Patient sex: F
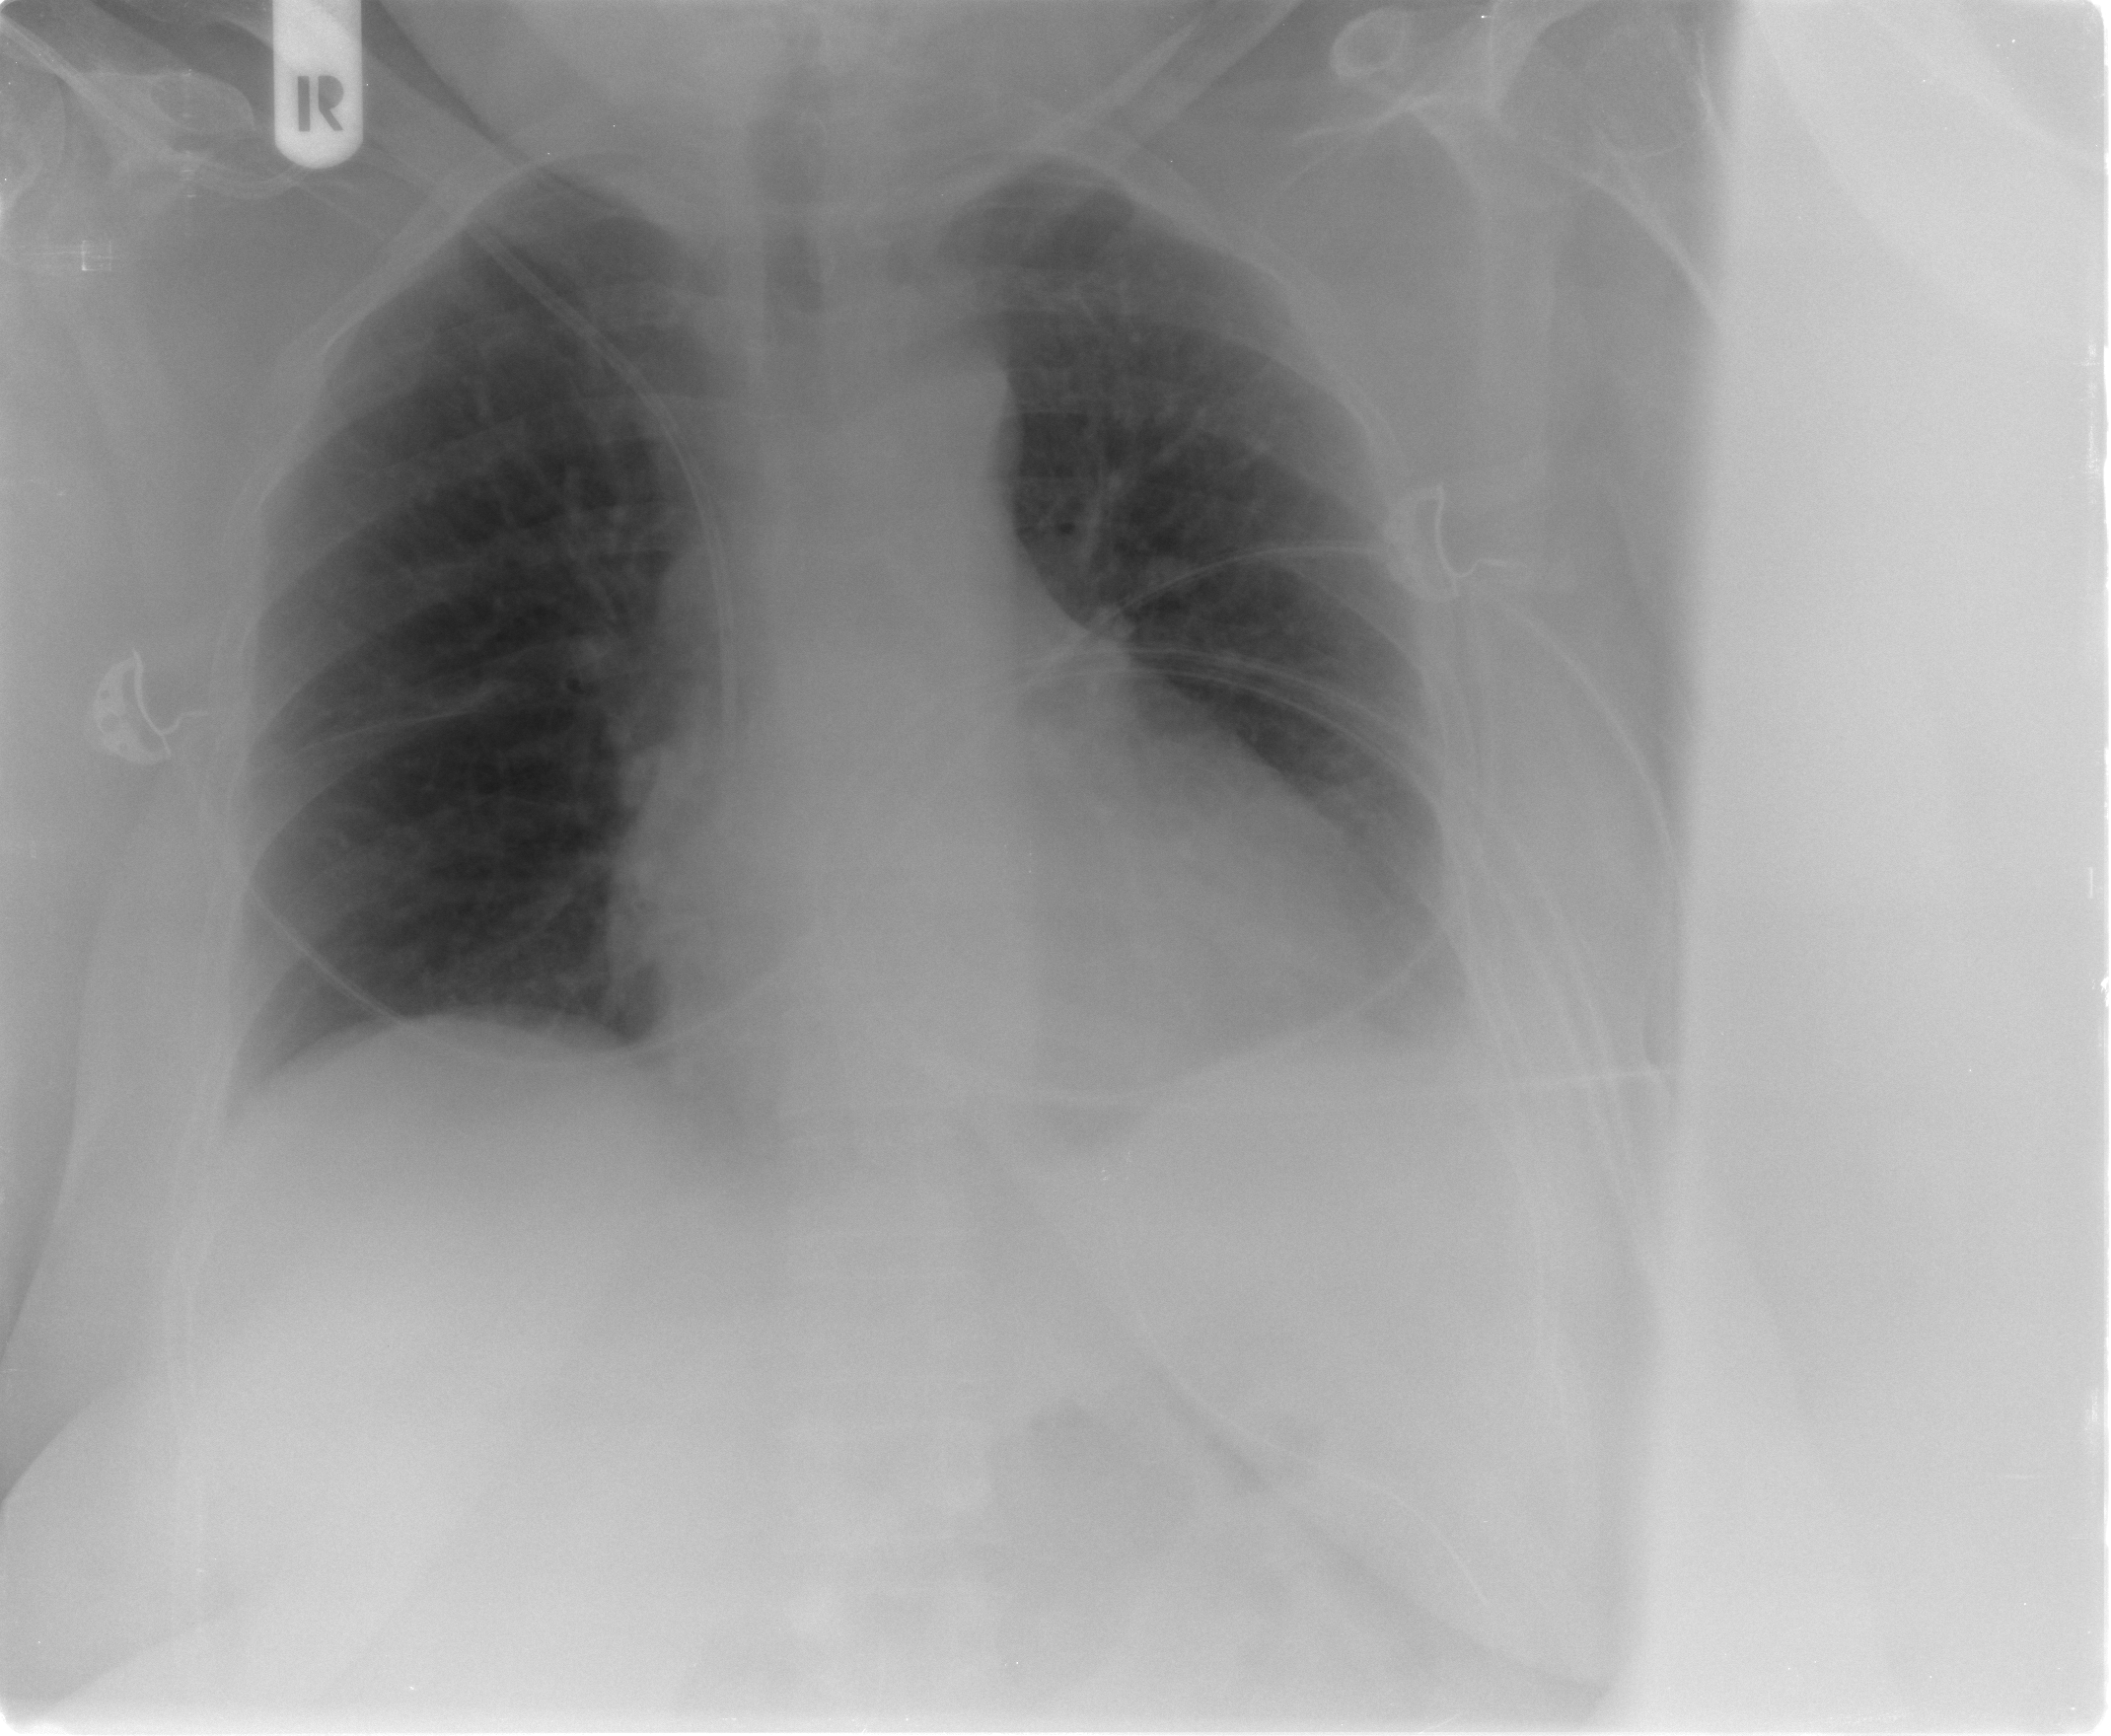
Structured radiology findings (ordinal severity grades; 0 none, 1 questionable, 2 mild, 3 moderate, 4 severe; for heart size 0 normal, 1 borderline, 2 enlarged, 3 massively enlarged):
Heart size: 0
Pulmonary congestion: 0
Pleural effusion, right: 0
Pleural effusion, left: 2
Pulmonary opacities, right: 0
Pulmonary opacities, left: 0
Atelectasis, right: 0
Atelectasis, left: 2